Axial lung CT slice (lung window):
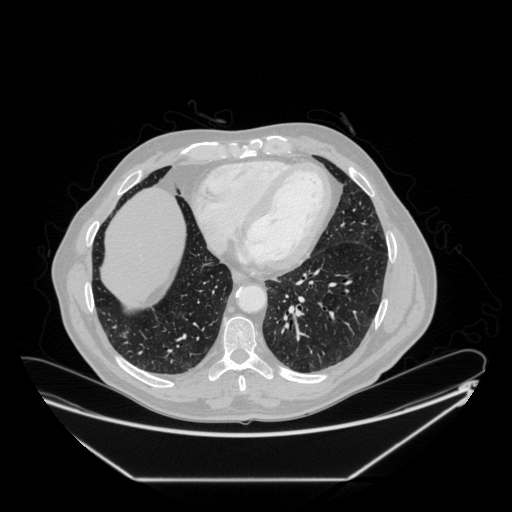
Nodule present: no